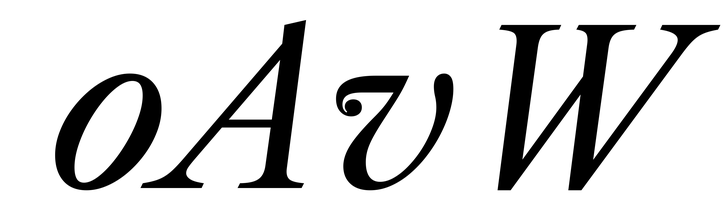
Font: LibreCaslonText-Italic_Italic